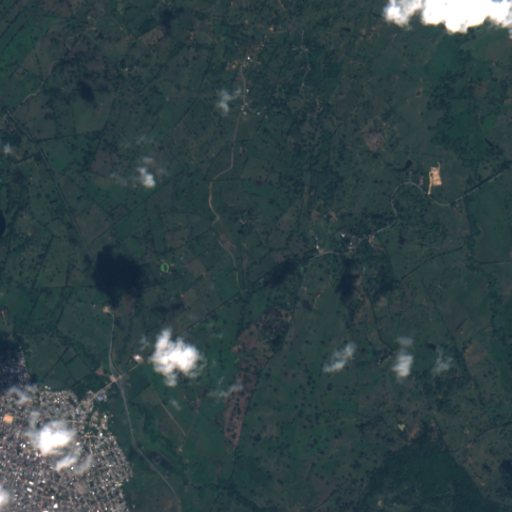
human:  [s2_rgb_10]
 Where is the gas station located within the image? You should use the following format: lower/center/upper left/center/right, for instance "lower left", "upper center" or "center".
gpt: The gas station is located in the lower left of the image.
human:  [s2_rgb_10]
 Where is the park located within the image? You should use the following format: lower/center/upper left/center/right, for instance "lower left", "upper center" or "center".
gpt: The park is located in the lower left of the image.
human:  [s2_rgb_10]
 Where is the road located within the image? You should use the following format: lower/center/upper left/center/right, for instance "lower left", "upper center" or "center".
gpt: There is no road in the image.